Question: How can I those four RED points drawn in image

Those four points make that polygon a concave polygon that's why I want to remove it.
My goal is to convert concave polygon to convex by removing this kind of point by identifying and removing those points.
Is there any way to identify and remove these kind of points?
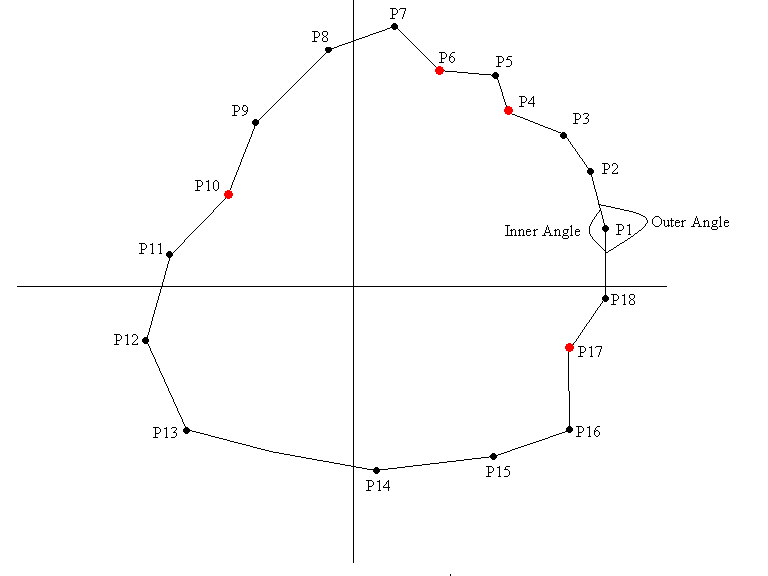
Answer: Use a convex hull algorithm (such as <URL>, and remove all points that are part of the resulting convex hull.
In your example, the convex hull will consist of P1, P2, P3, P5, P7, P8, P9, P11, P12, P13, P14, P15, P16, P18, which are precisely all points except the red ones.
---
Note that simply removing those points whose inner angle is greater than 180 will not necessarily result in a convex polygon. Take this polygon for example: